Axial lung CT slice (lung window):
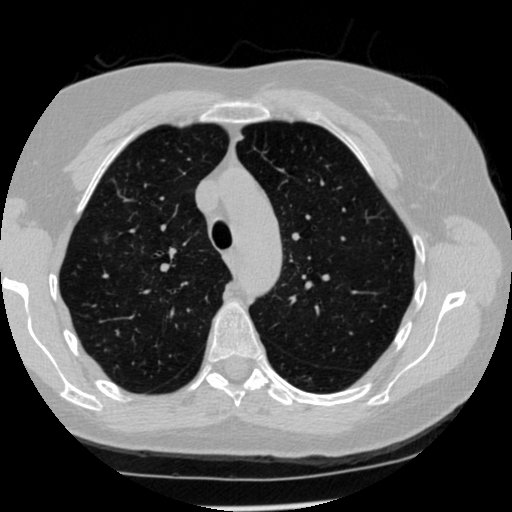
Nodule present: no